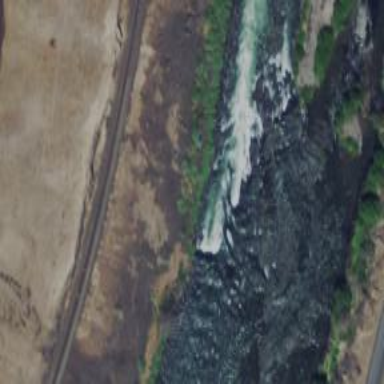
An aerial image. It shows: Scene featuring rapids in waterway.